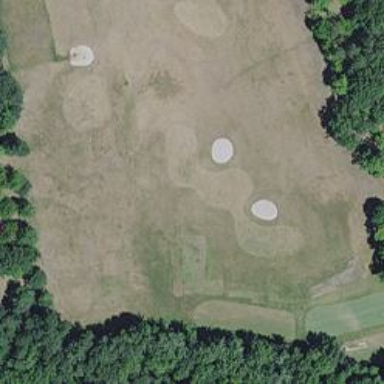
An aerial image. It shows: Green golf area with grass land use.